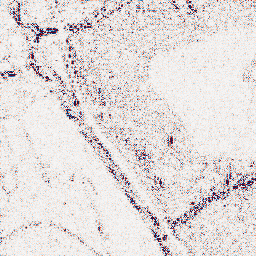
Category: wavelet
Decomposition family: wavelet_reverse_biorthogonal
Decomposition parameters: wavelet: rbio5.5
level: 1
Upsampling method: quartic
Upsampling parameters: scale: 2
Upsampling scale: 2